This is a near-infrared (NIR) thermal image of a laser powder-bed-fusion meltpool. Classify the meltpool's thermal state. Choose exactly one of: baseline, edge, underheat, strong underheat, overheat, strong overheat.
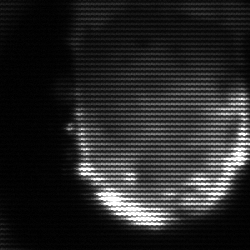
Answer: baseline